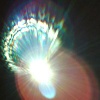
Label: sunburn